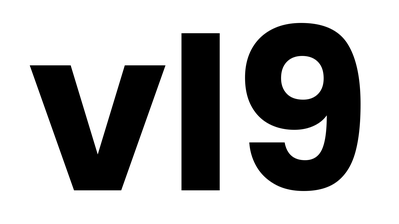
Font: Poppins-Bold